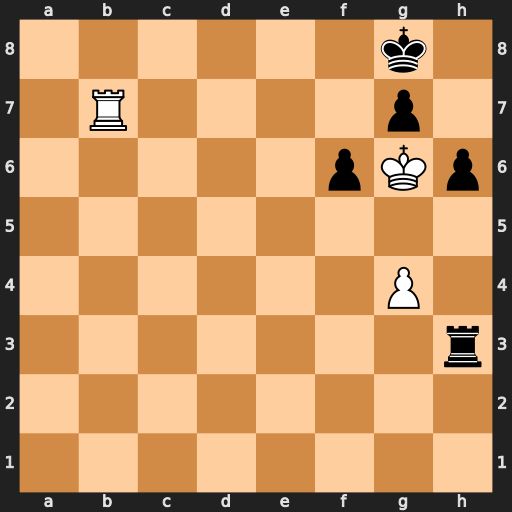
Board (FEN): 6k1/1R4p1/5pKp/8/6P1/7r/8/8
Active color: w
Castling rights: -
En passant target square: -
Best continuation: Rb8#